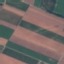
Land use / land cover: AnnualCrop